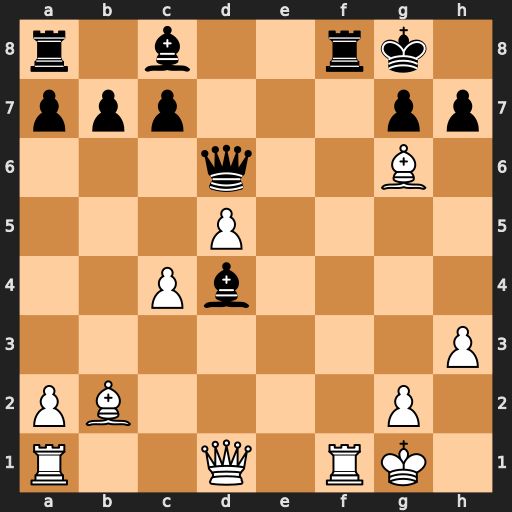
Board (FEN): r1b2rk1/ppp3pp/3q2B1/3P4/2Pb4/7P/PB4P1/R2Q1RK1
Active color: w
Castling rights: -
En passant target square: -
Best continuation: Qxd4 Rxf1+ Rxf1